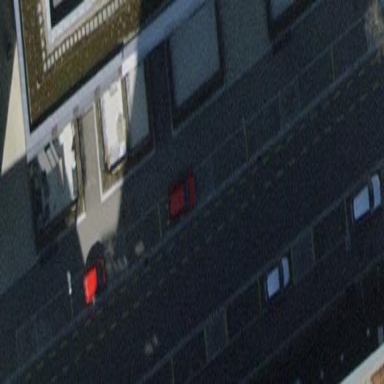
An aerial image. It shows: Street-side parking area.